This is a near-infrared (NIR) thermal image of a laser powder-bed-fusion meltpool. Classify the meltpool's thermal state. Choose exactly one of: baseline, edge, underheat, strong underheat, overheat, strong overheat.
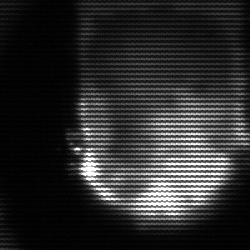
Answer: baseline